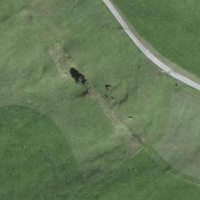
EUNIS habitat code: 23
Species observed at this site:
Geum rivale